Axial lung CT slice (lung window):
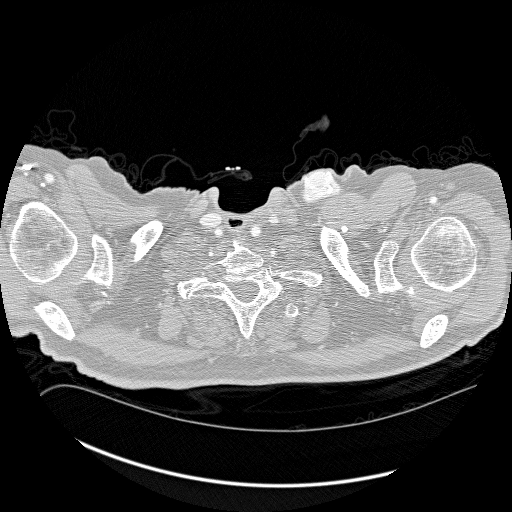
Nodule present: no